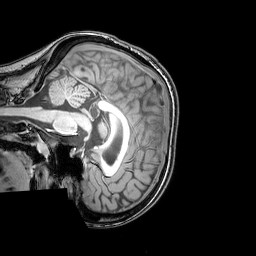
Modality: T1w
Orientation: sagittal
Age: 24
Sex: female
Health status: healthy
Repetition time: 0.081 s
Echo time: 0.037 s